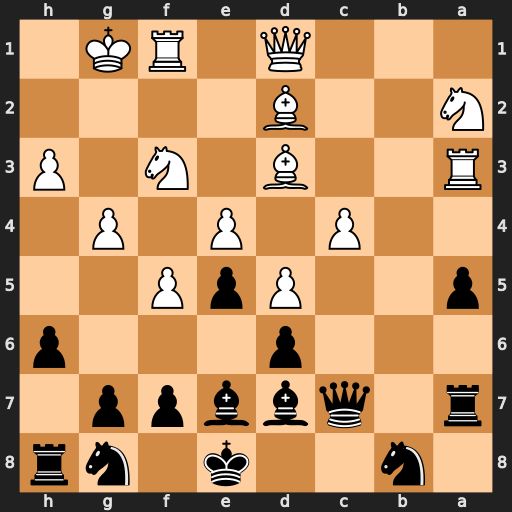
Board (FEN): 1n2k1nr/r1qbbpp1/3p3p/p2PpP2/2P1P1P1/R2B1N1P/N2B4/3Q1RK1
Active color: b
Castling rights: k
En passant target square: -
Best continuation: Qc5+ Kg2 Qxa3